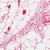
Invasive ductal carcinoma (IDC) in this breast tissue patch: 0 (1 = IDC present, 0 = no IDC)